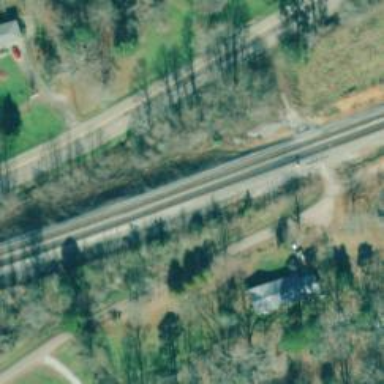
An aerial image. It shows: Railway track.